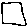
Label: square